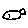
Label: fish